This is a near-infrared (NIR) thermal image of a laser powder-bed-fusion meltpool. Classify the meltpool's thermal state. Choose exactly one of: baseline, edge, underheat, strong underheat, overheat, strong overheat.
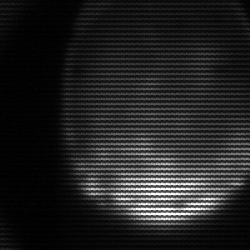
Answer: edge